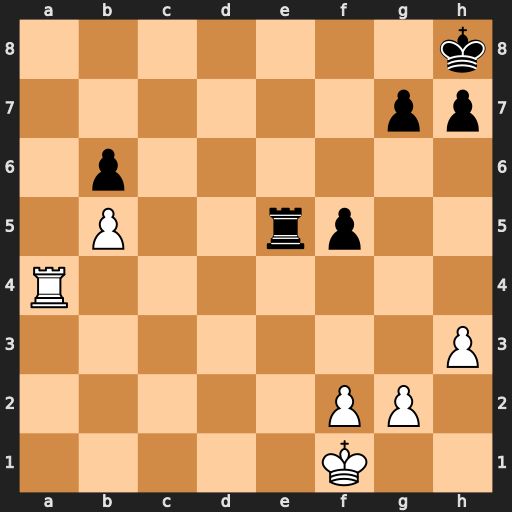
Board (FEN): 7k/6pp/1p6/1P2rp2/R7/7P/5PP1/5K2
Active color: w
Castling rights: -
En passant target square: -
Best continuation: Ra8+ Re8 Rxe8#